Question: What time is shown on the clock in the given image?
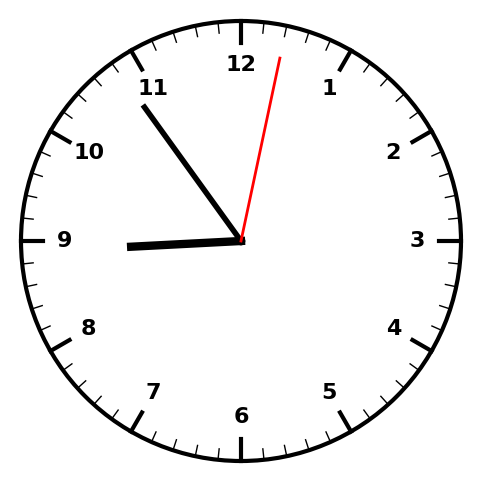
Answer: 08:54:02